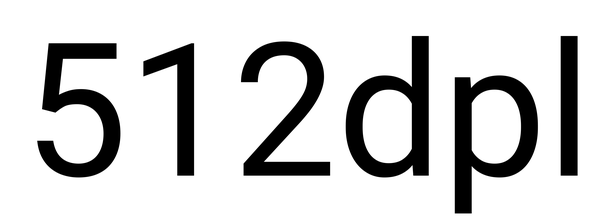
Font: Roboto_Regular